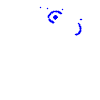
Particle: proton